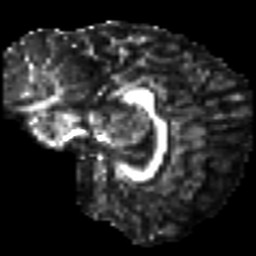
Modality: FA
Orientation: sagittal
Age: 26
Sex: female
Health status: ill
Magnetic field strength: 3 T
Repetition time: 8.4 s
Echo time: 0.0926 s